Field crop: tomato
Growth stage: 1
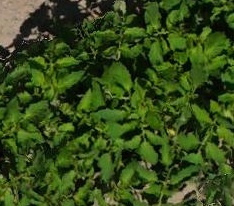
Species: tomato